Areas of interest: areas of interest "Basketball Arena"
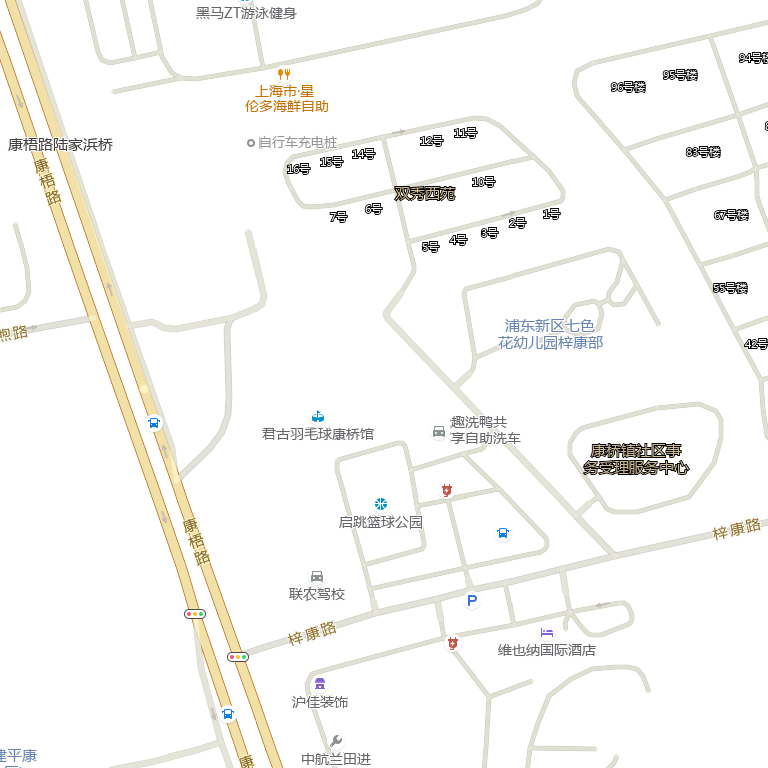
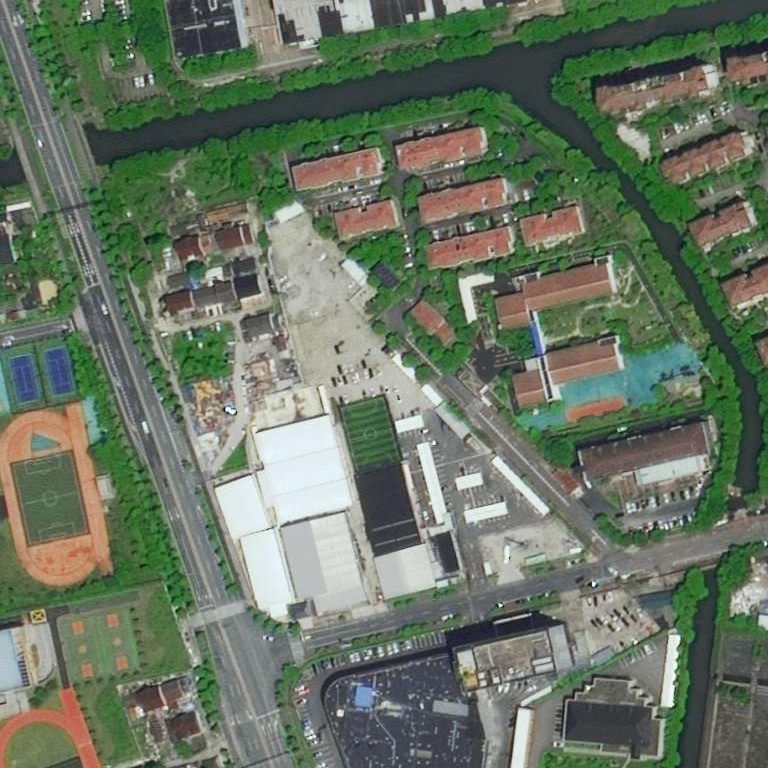